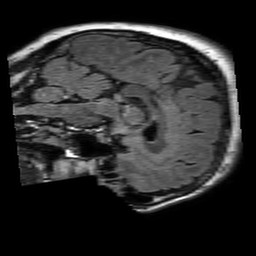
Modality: FLAIR
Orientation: sagittal
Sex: female
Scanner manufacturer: philips
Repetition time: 11 s
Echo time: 0.125 s